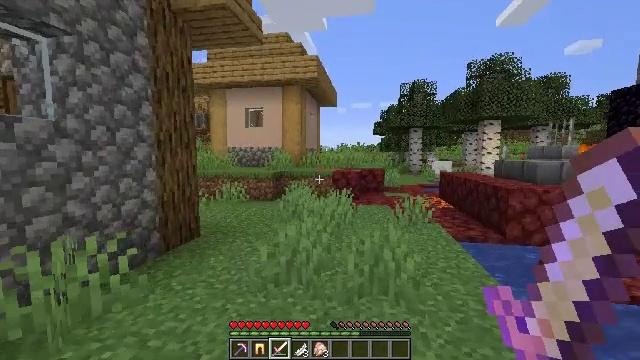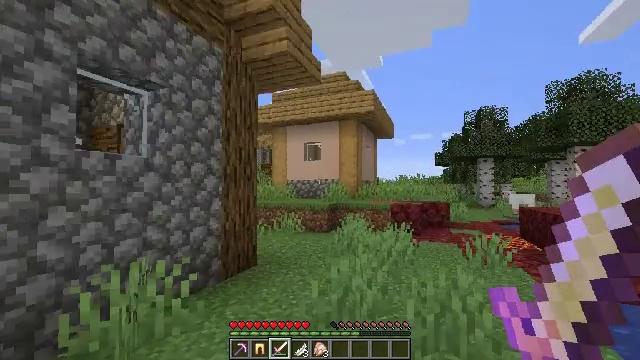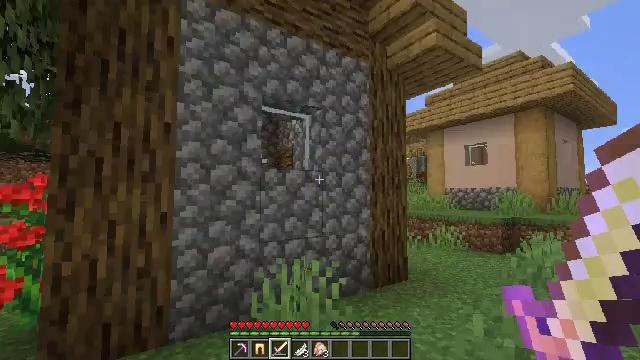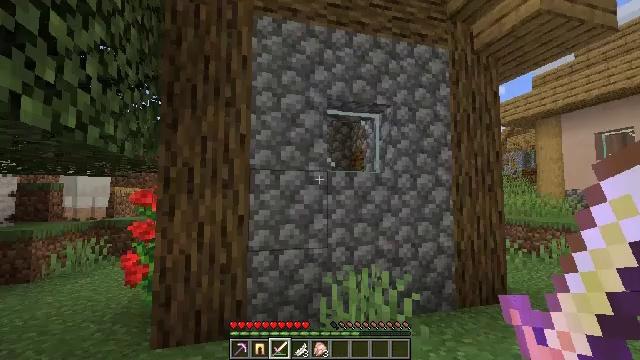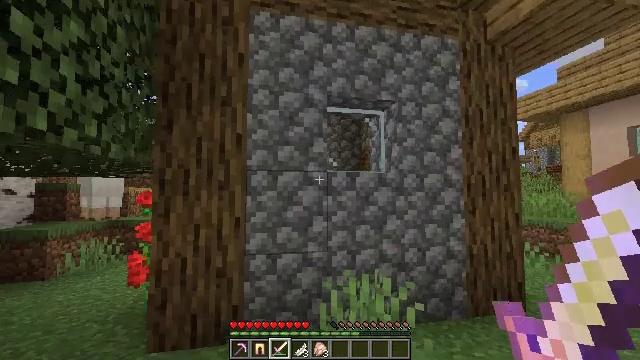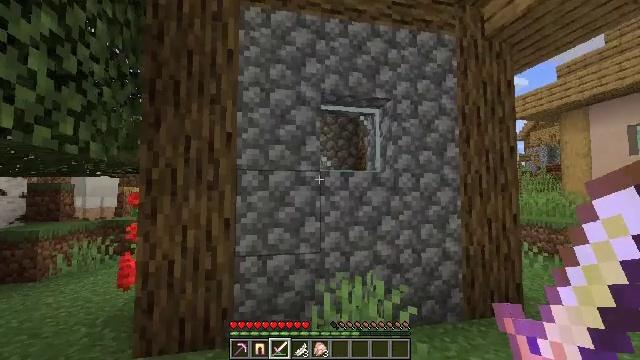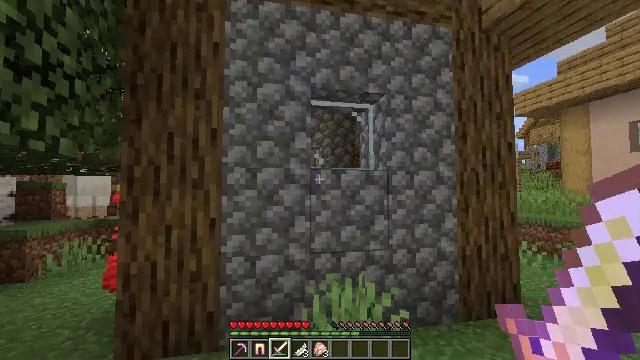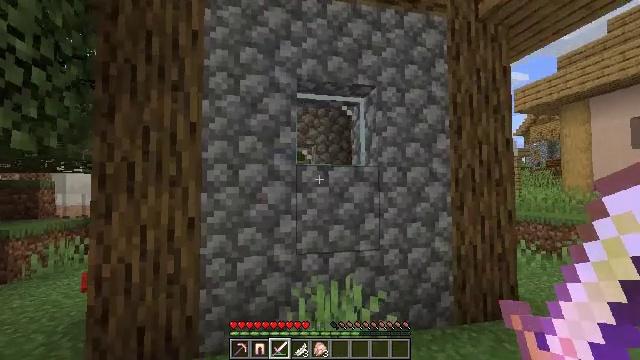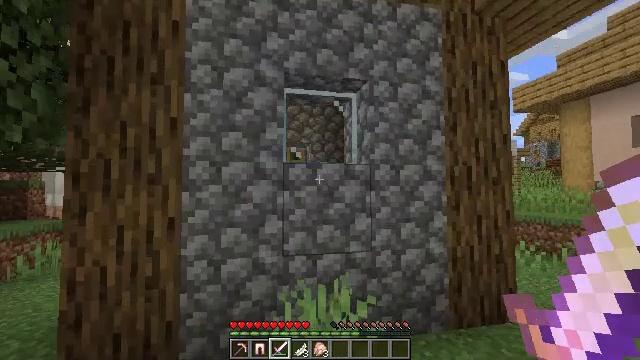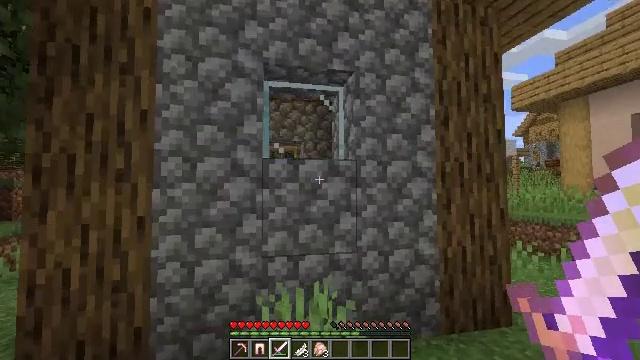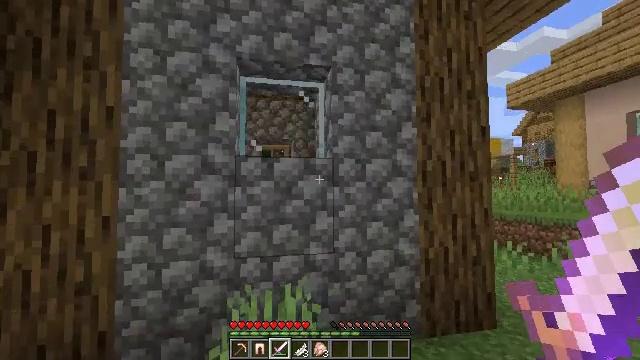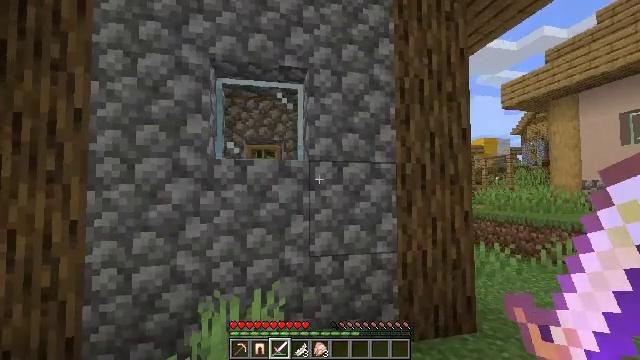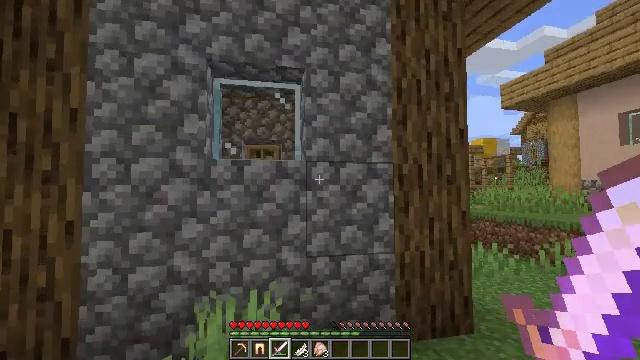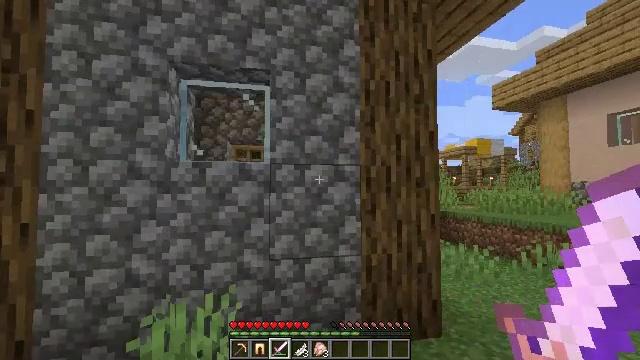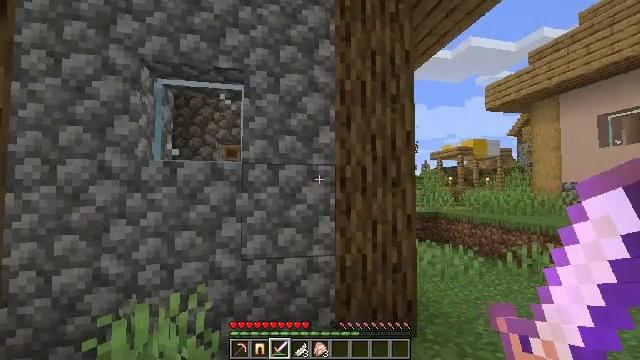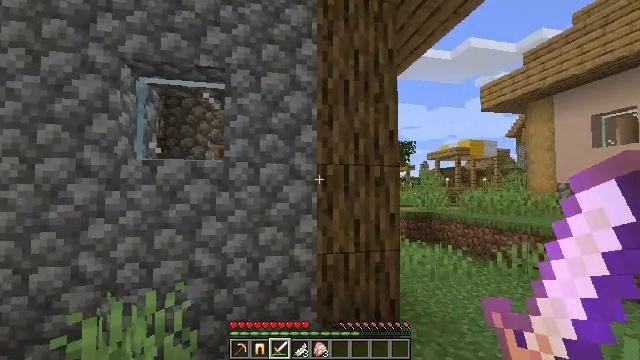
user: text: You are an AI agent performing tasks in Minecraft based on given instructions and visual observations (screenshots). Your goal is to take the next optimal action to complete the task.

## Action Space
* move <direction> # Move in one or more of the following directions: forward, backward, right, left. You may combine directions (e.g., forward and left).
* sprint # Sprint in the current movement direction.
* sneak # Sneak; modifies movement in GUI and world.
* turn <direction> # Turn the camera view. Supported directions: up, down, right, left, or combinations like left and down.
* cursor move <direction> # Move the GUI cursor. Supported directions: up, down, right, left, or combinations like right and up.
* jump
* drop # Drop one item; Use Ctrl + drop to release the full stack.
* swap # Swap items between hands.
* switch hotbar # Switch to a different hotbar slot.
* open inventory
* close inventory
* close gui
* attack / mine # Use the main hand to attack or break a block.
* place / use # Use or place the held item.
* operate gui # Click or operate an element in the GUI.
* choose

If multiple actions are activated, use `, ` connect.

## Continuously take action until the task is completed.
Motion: motion action
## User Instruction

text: Dig the grass path to transform it.
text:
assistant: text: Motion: move forward and move right, turn left and up
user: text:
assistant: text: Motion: move forward and move right, turn left and up
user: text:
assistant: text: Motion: move forward and move right, turn left
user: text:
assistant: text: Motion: move forward and move right, turn left
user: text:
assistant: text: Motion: move forward and move right
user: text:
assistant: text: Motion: move forward and move right
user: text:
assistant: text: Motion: move forward and move right
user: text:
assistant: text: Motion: move forward and move right
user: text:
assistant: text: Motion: move right
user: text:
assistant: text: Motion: move right
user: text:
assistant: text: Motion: move right
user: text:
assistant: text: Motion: move right
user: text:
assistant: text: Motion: move right
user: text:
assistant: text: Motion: move right
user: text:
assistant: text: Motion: move right
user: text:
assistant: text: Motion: move right
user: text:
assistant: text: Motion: move right
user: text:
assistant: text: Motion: move forward and move right
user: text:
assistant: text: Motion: move forward and move right, turn left
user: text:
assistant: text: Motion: move forward and move right, turn left and down
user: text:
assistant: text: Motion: move forward and move right, turn left and down
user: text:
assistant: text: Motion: move forward and move right, turn left and down
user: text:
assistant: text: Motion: move forward and move right, turn left and down
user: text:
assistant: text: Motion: move forward and move right, turn left and down
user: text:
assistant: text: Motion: move forward and move right
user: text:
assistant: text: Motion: move forward and move right, turn left
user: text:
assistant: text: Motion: move forward and move right, turn left
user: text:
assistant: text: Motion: move forward and move right, turn left and down
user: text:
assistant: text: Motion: move forward and move right, turn left and down
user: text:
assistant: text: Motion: move right, turn left